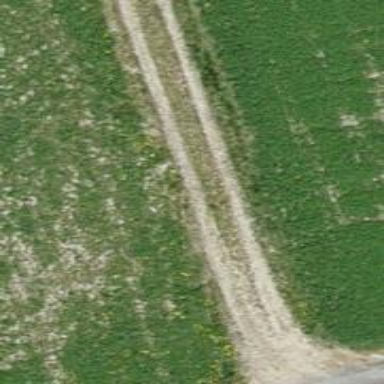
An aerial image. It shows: Track with grass surface categorized as grade4 tracktype.